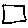
Label: square